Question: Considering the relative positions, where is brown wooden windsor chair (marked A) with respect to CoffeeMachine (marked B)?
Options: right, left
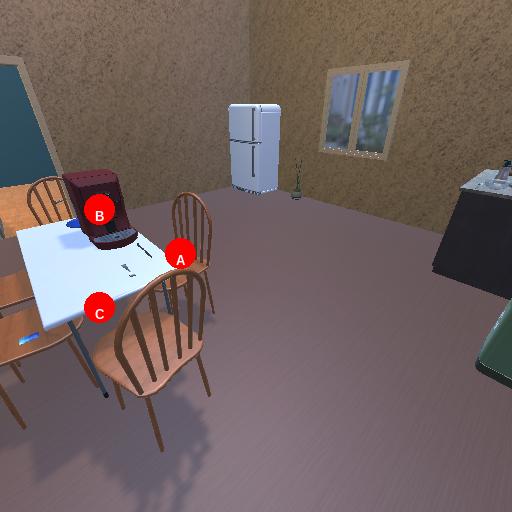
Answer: right